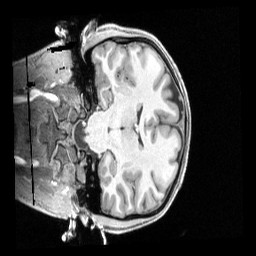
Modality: T1w
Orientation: coronal
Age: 22
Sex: female
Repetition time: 2.4 s
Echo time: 0.00222 s